You are looking at the short-time Fourier spectrogram of a bearing's acceleration signal. What is the most likely bearing condition (normal, inner_race, outer_race, ball)?
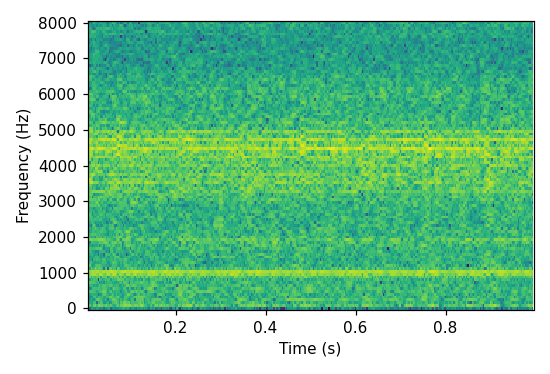
Answer: outer_race